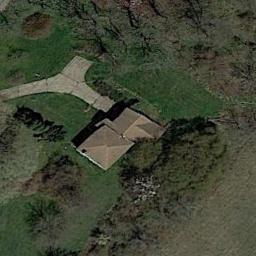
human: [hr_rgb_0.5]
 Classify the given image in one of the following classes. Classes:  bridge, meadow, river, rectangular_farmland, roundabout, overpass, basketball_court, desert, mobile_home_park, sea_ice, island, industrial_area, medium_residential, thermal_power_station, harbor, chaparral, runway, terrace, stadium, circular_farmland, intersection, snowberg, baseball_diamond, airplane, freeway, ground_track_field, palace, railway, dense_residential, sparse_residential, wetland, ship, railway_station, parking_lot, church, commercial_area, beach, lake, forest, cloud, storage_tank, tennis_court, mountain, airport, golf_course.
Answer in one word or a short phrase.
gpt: sparse_residential